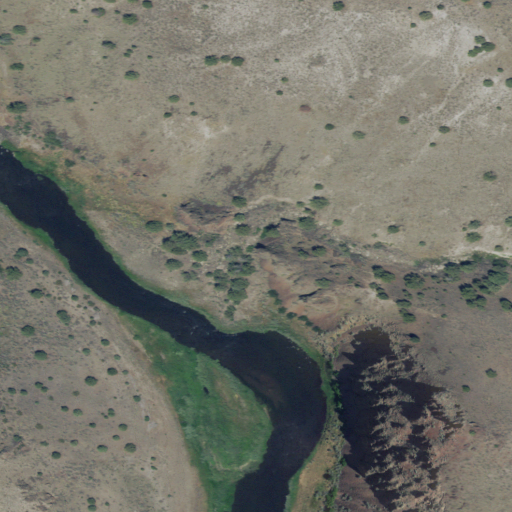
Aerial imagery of valley in Oregon named Long Canyon containing shrub, evergreen forest, grassland, and open water